Question: i have doubt about how can i iterate into a group of div, my problem it's that i have this selector
'''
$('.imagePanel')
'''
this selector give a group of div that belong's to that class. Also i know that with the method 'length' i can know how divs are. the problem it's that i wanna know if i can storage in a array each div to know what's it's the div which it's clicking by the user in other words to this
'''
$(".imagePanel").click(setElement);
function setElement() {
for (var i = 0; i < $('.imagePanel').length; i++) {
//validate in the loop if it's in the div that click the user
if (this.id == $("#"i).id) {
if (!$(this).data('selected')) {
$(this).css('border', '2px solid black').data('selected', true);
}
else {
$(this).stop(true, true).data('selected', false);
}
}
}
}
'''
To be more specific, in the group of div i need that only one have the style, if you click in one an then in other, the last div that you make the click it's the one with the style the other div's need's to clear the style

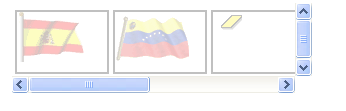
Answer: To answer the updated question (see comment thread on question), you do not need to iterate through all the divs.
Just bind a function to 'click' which adds your desired css class to '$(this)' (the clicked element).
One way ensure that only one item is selected would be to keep a cache of the currently selected element and remove the associated class from it when something else is clicked.
Example:
'''
var selected_xyz = null;
$('.xyz').click(function() {
t = $(this);
if (selected_xyz != t) {
if (selected_xyz != null) {
selected_xyz.removeClass("selected");
}
t.addClass("selected");
selected_xyz = t;
}
});
'''
Demo: <URL>